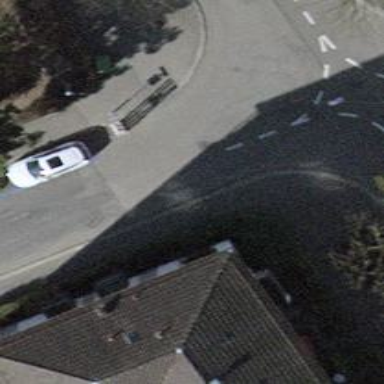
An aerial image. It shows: Asphalt footpath with unmarked crossing.